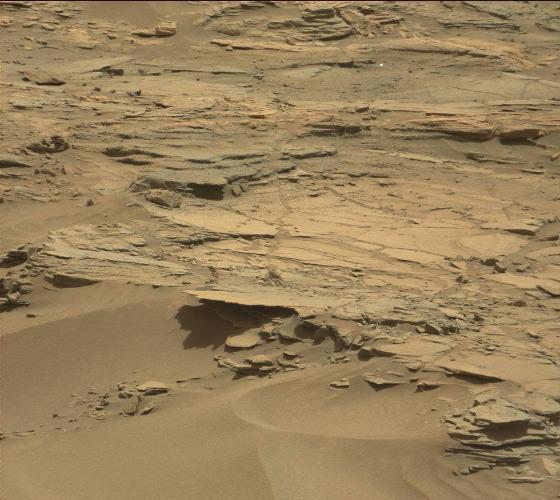
Terrain classes present: Bedrock, Gravel / Sand / Soil, Rock, Shadow